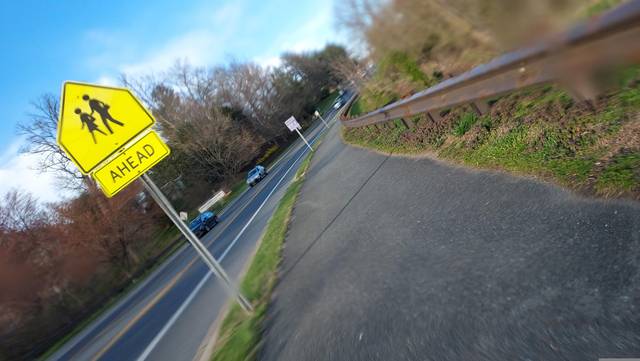
Region: United States
Coordinates: 39.167, -77.213